Interaction volume radius: 5 \u00c5
Interaction volume height: 25 \u00c5
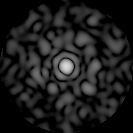
Disorder parameter: 0.8635